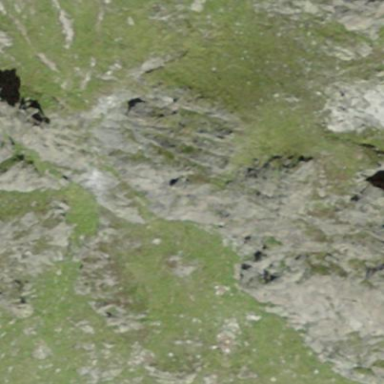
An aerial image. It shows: Landscape of bare rock.